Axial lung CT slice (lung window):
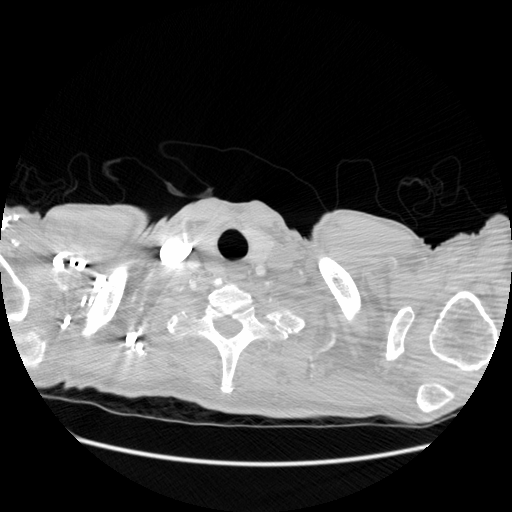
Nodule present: no